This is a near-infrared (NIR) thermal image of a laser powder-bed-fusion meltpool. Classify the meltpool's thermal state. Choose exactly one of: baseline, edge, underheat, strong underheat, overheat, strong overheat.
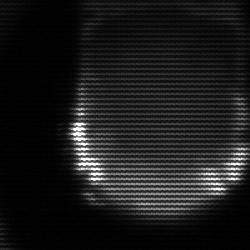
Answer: edge